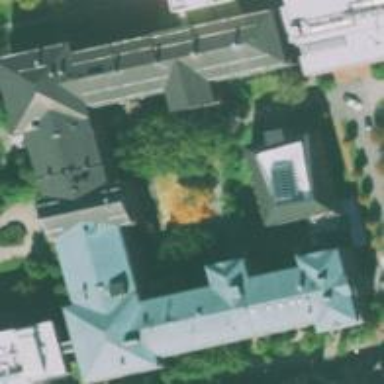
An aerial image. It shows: University building that also serves as museum.